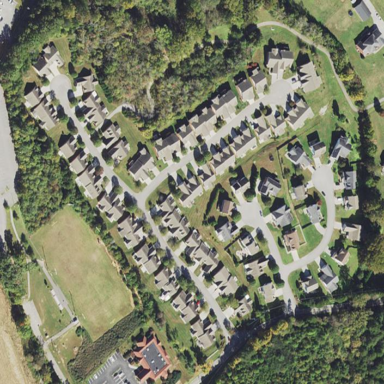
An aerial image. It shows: Residential area consisting of single-family homes.